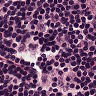
Metastatic tissue present: no